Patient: sex M, age 42
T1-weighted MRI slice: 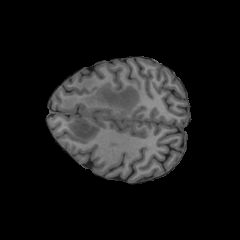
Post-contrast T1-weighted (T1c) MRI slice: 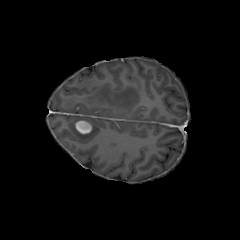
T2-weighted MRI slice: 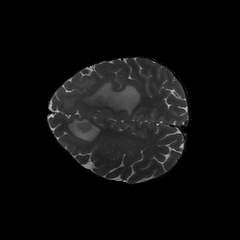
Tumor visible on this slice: yes
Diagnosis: Glioblastoma, IDH-wildtype
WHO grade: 4